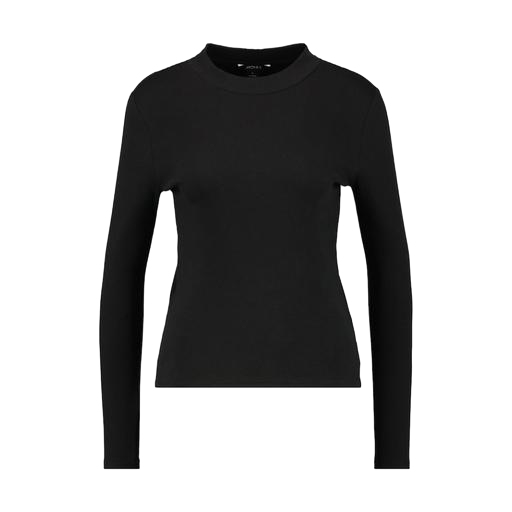
long-sleeve t-shirt only macy, high-neck ribbed-jersey t-shirt, longsleeve t-shirt, white background